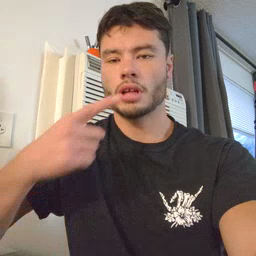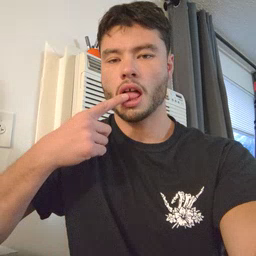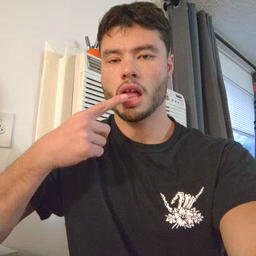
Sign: tongue